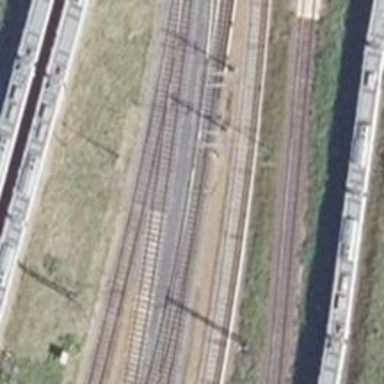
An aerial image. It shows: Railway siding for service.